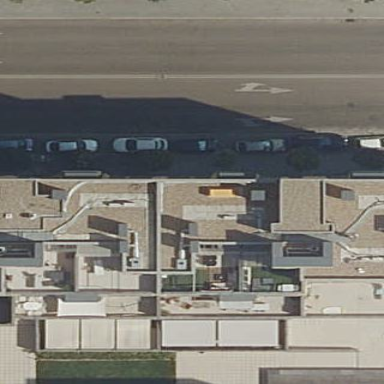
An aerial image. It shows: Residential building.